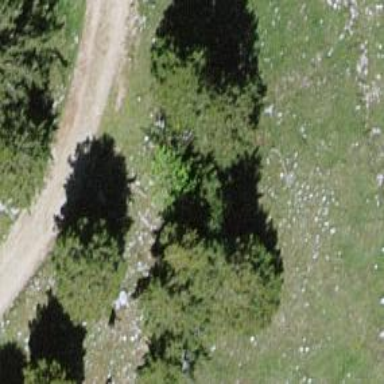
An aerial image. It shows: Evergreen tree with needle-leaved leaves.